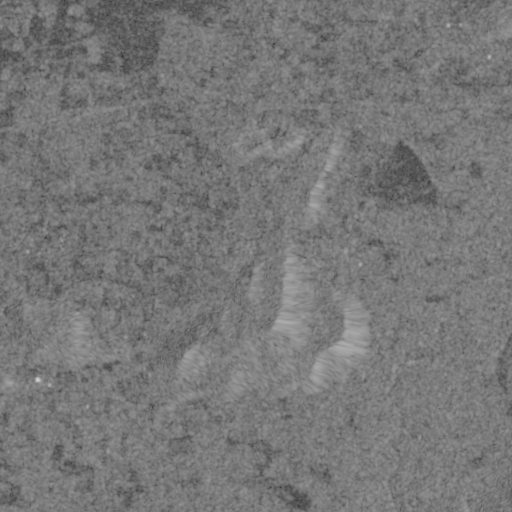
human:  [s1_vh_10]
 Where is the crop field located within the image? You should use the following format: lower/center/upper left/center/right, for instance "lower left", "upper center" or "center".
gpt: The crop field is located in the center left of the image.
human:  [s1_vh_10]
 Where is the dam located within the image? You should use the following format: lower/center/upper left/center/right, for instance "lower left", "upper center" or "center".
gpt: The dam is located in the lower right of the image.
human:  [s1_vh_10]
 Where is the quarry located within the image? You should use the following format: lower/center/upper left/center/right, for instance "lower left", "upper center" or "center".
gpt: The quarry is located in the lower left of the image.
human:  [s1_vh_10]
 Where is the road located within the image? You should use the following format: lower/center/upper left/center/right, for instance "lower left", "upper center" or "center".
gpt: There is no road in the image.

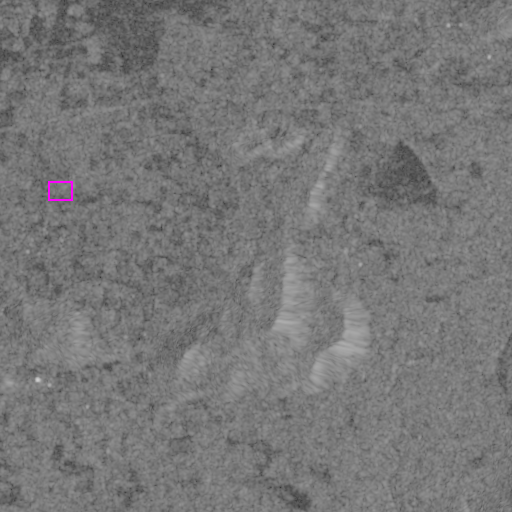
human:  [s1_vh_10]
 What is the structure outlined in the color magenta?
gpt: The structure outlined in magenta is a crop field.
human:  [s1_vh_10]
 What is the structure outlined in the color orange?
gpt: There is no orange outline.